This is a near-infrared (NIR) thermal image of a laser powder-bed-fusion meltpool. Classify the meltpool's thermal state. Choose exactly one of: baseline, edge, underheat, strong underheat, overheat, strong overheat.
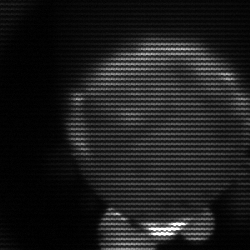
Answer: edge